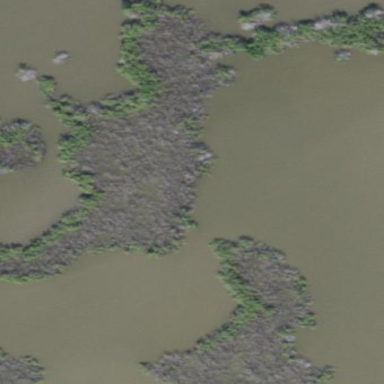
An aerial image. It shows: Mangrove wetland featuring Mangrove Swamp plant community.